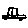
Label: car